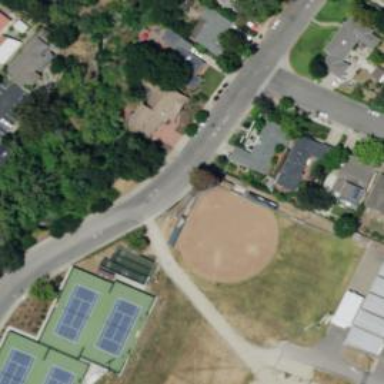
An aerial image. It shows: Dirt baseball pitch suitable for softball.